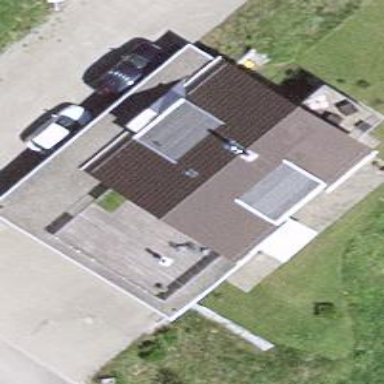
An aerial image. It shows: Garage.